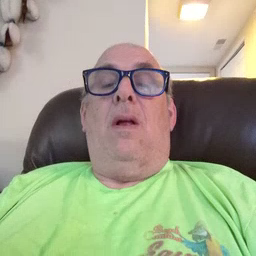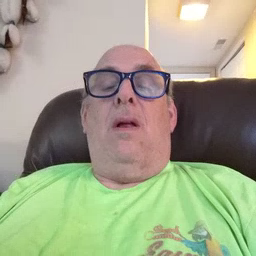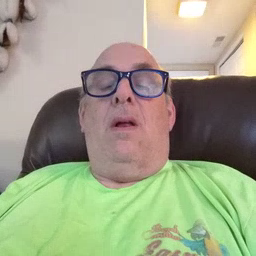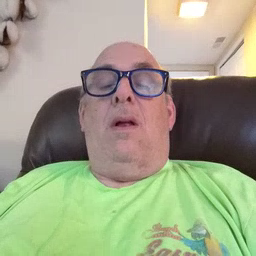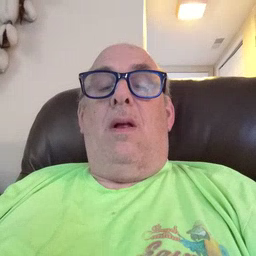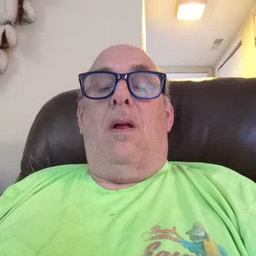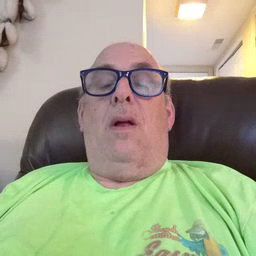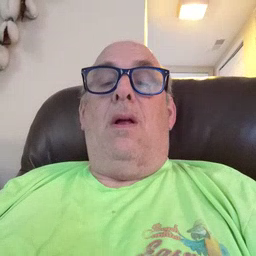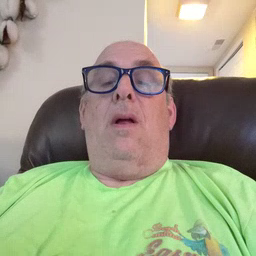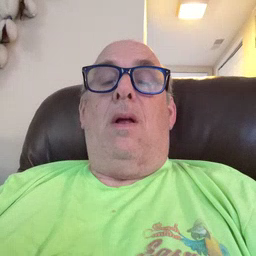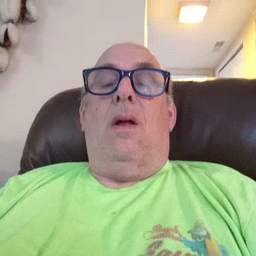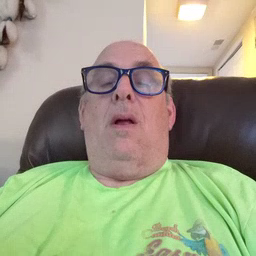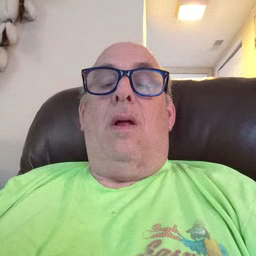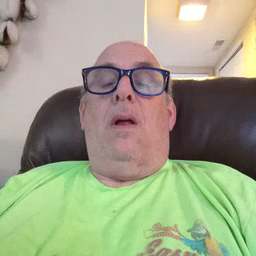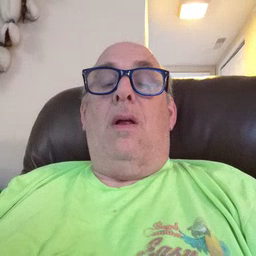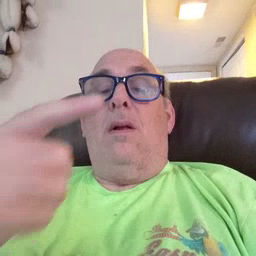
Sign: nose